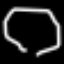
Label: octagon